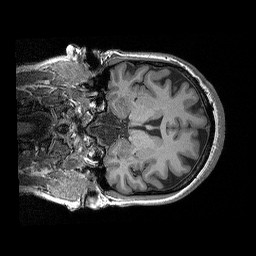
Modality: T1w
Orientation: coronal
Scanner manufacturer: siemens
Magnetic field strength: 3 T
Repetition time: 2.3 s
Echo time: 0.00298 s